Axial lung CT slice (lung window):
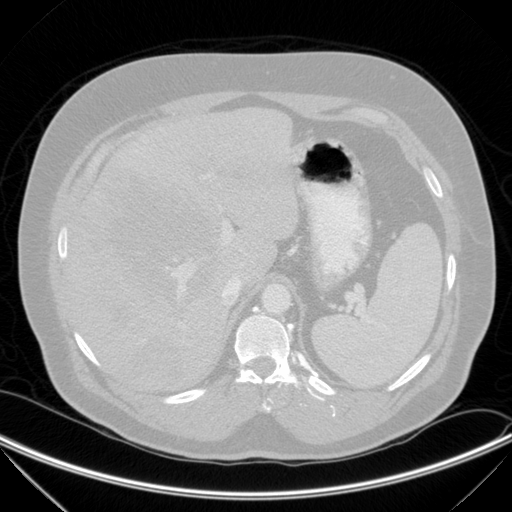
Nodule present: no